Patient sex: M
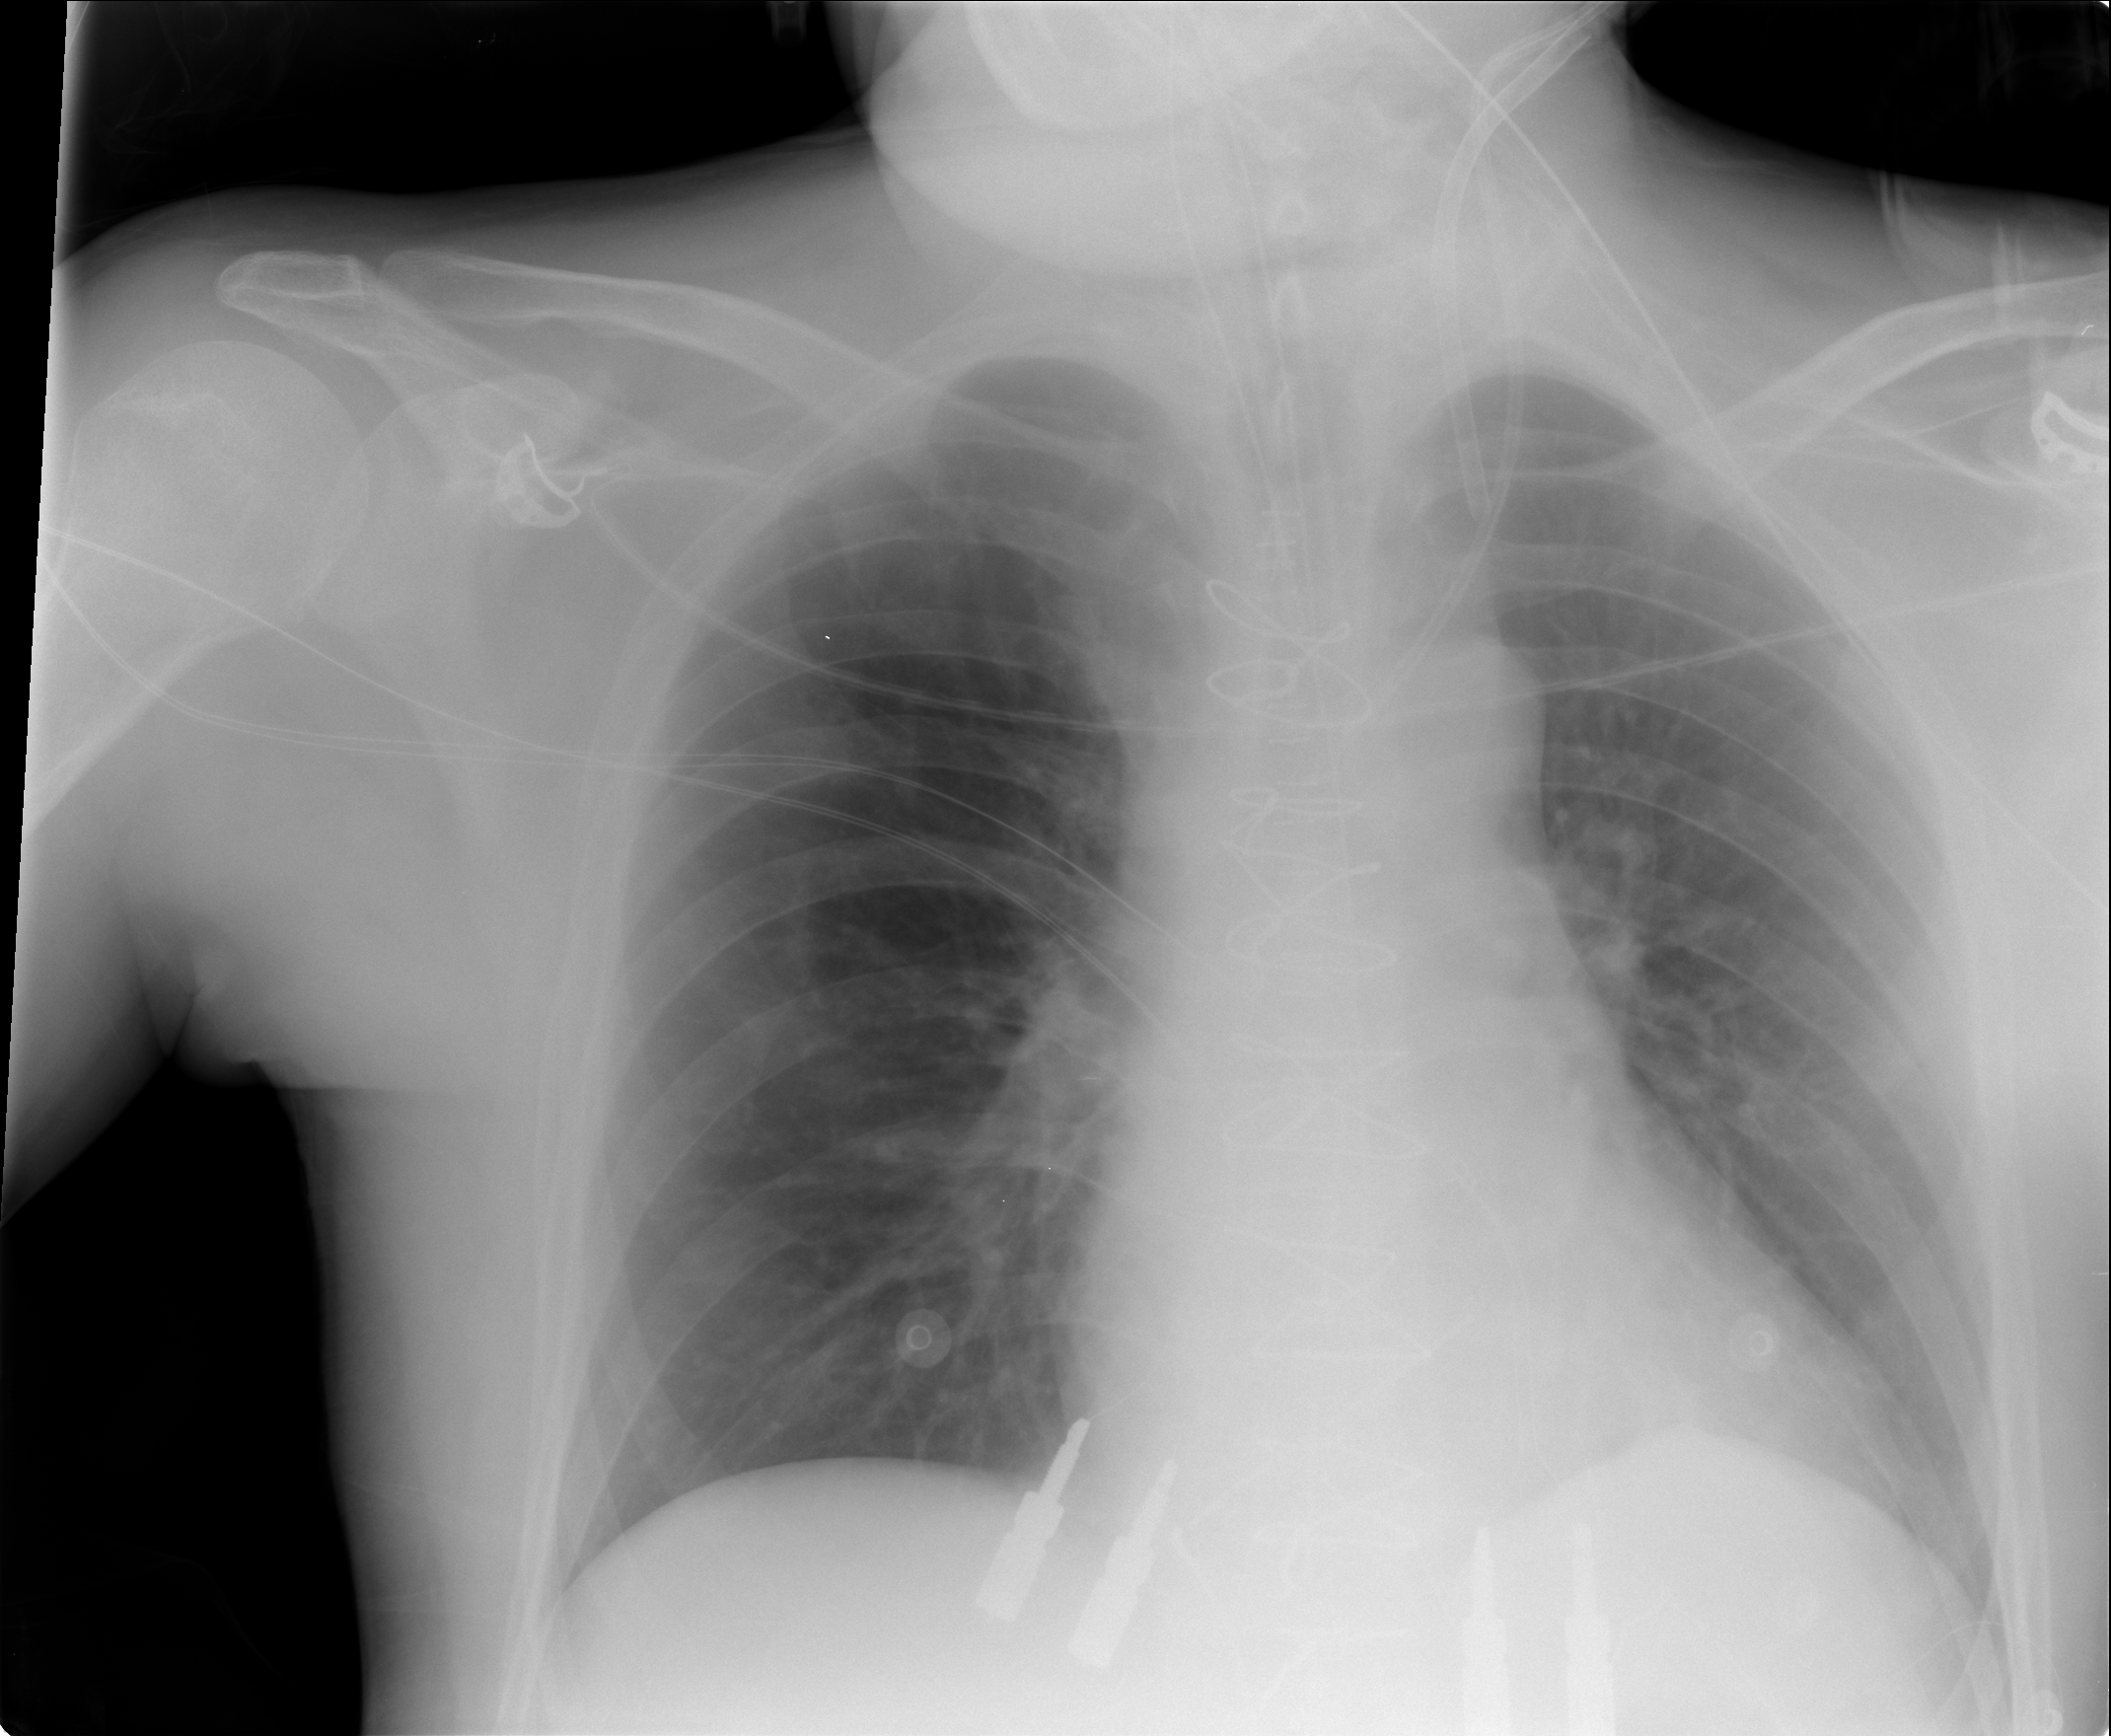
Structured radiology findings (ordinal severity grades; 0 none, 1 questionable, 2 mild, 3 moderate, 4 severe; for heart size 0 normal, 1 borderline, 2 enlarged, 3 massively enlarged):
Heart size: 0
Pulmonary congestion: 1
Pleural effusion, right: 0
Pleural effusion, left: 0
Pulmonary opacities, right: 0
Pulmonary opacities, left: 0
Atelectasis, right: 0
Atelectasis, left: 0